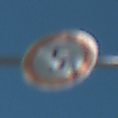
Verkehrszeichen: Geschwindigkeit5
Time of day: Midday
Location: Outdoor (Special)
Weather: PartlyCloudy
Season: NotSpecified
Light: Natural